Interaction volume radius: 5 \u00c5
Interaction volume height: 20 \u00c5
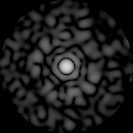
Disorder parameter: 0.8539